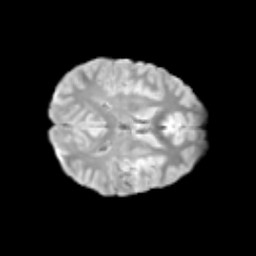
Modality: T2w
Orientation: axial
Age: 13
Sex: male
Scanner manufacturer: siemens
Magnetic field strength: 3 T
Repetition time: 3.8 s
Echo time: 0.07 s